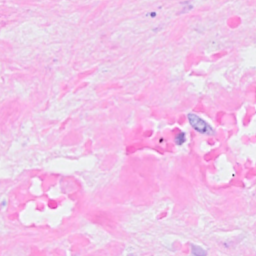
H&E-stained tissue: Breast